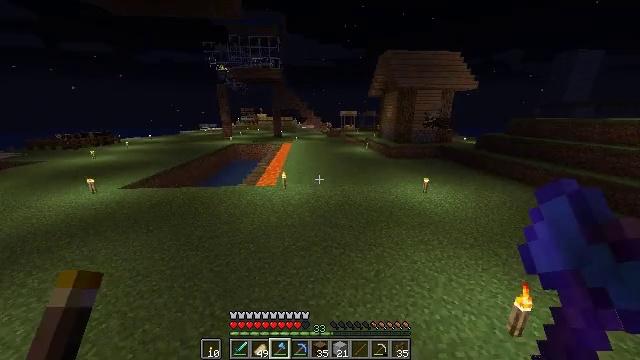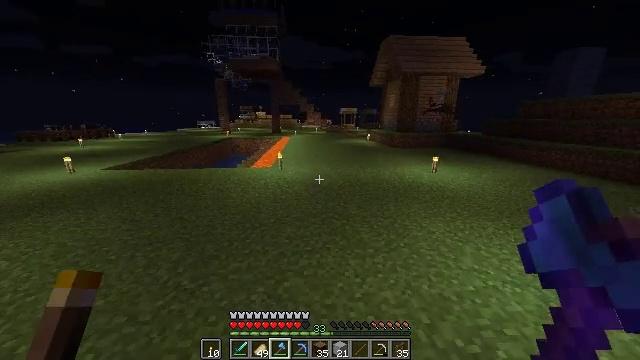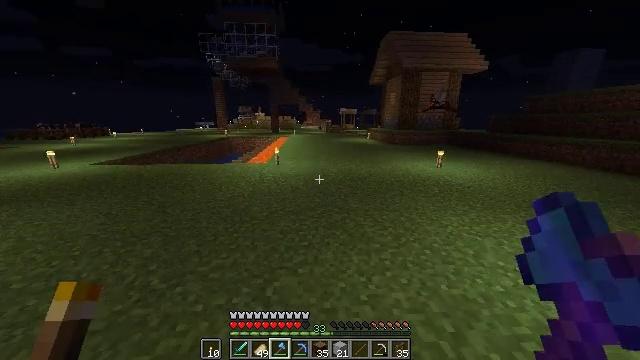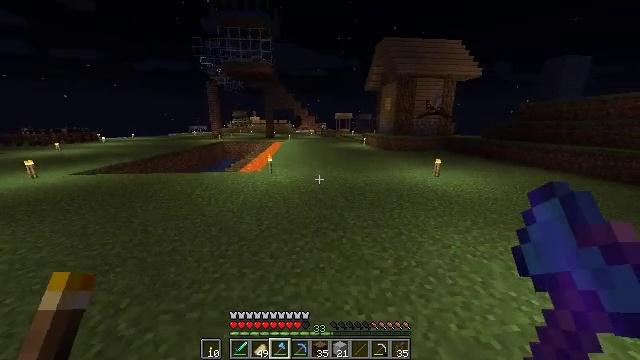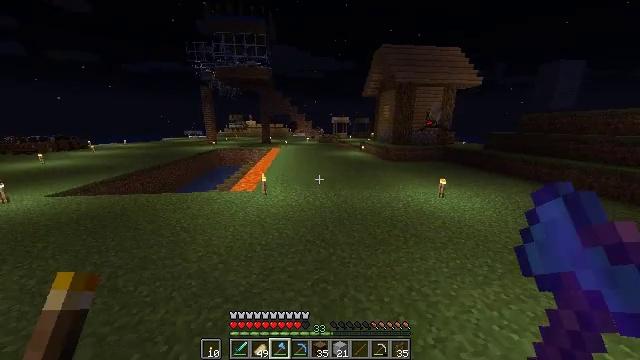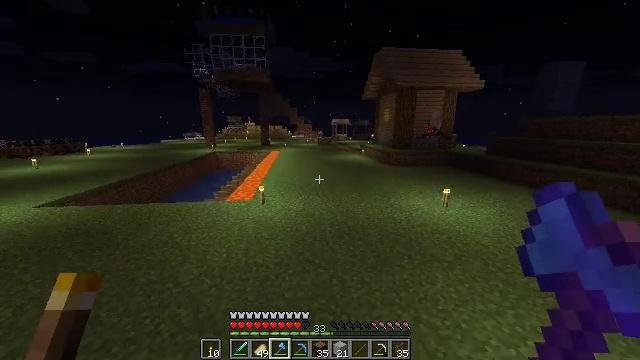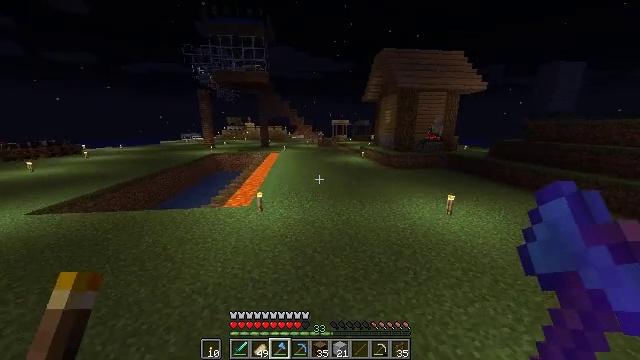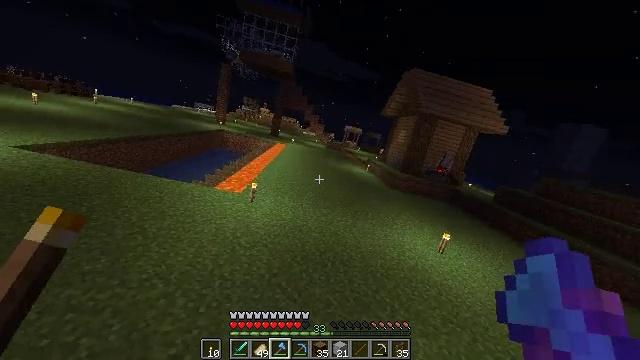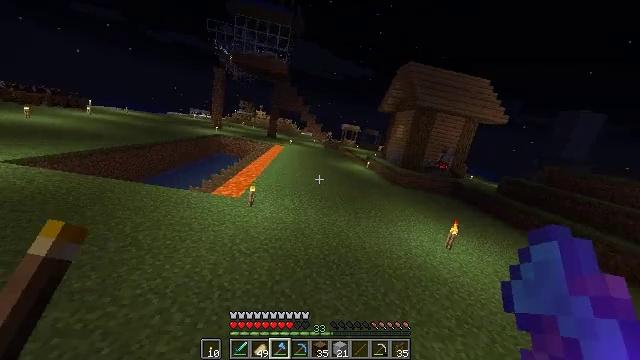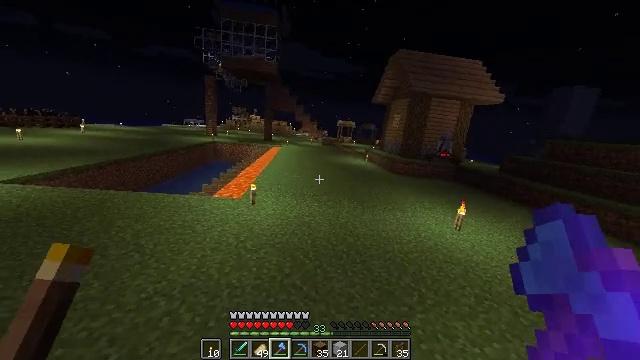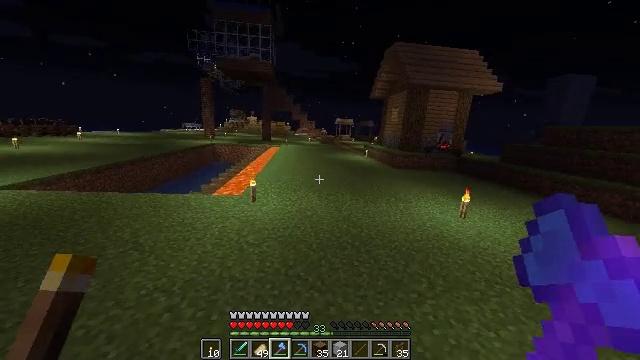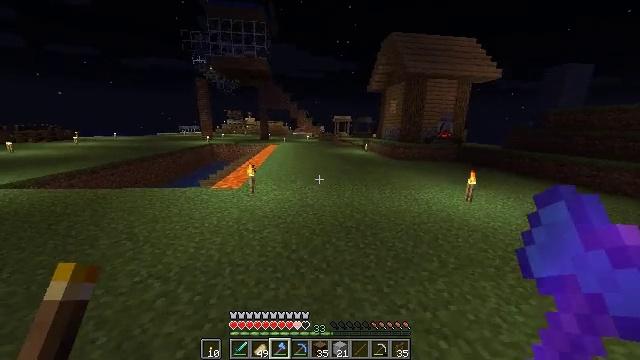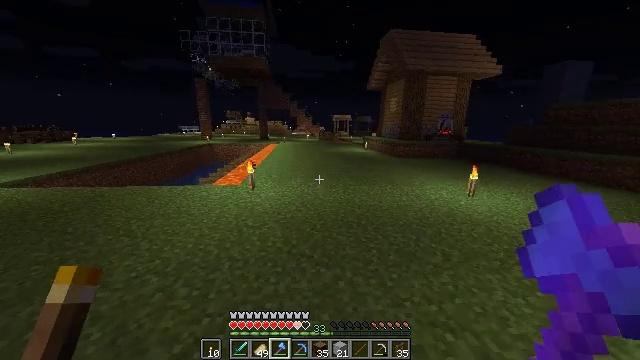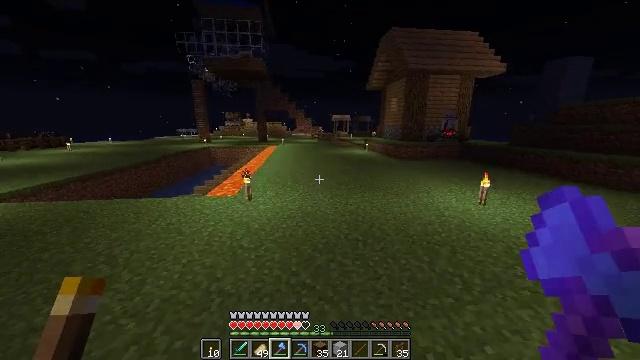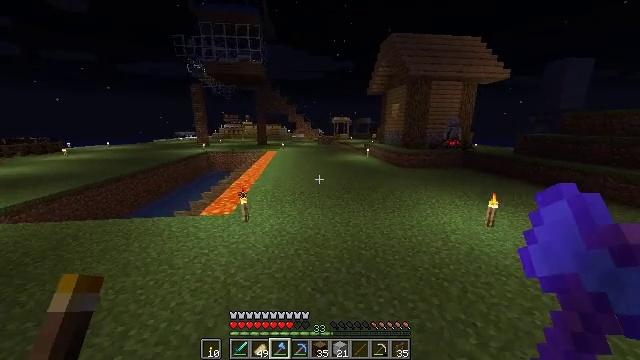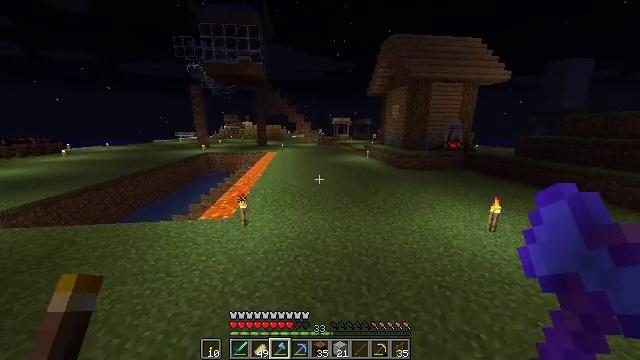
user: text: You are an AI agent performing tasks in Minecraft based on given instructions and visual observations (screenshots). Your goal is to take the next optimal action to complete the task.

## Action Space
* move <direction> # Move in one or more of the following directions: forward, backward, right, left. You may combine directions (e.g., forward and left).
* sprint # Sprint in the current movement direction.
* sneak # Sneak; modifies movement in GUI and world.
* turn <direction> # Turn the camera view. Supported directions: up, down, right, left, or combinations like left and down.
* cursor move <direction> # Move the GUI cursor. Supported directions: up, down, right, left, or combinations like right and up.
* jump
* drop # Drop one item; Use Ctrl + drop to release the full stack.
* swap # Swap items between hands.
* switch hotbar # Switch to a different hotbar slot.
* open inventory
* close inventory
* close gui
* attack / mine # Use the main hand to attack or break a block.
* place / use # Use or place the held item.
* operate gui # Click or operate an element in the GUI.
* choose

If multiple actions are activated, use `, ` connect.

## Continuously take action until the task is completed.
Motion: motion action
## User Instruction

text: Break the brown bed to remove it.
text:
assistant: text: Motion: move forward, jump
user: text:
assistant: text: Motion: move forward, jump
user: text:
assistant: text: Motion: move forward, turn right, jump
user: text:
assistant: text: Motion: move forward, jump
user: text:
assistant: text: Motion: move forward, sprint, jump
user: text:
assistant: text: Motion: move forward, sprint, jump
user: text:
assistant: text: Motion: move forward, sprint, jump
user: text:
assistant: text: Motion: move forward, sprint, jump
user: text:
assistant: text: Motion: move forward, jump
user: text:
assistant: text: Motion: move forward, jump
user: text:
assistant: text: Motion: move forward, jump
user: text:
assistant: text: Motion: move forward, jump
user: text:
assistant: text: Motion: move forward, jump
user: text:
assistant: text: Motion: move forward, sprint, jump
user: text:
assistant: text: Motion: move forward, sprint, jump
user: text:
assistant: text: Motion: move forward, sprint, jump
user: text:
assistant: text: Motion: move forward, sprint, jump
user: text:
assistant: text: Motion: move forward, jump
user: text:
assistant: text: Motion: move forward, jump
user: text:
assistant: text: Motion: move forward, jump
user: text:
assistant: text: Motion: move forward, jump
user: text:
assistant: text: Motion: move forward, jump
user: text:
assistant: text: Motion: move forward, jump
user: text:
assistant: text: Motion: move forward, jump
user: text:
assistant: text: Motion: move forward, sprint, jump
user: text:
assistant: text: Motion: move forward, sprint, jump
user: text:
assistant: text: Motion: move forward, sprint, jump
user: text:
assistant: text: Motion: move forward, sprint, jump
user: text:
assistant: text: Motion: move forward, jump
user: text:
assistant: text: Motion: move forward, jump